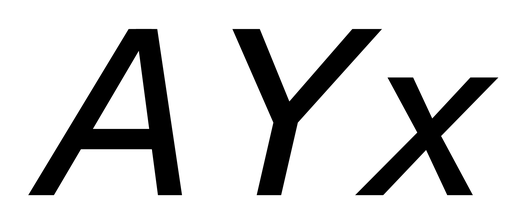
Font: InstrumentSans-Italic_Medium_Italic